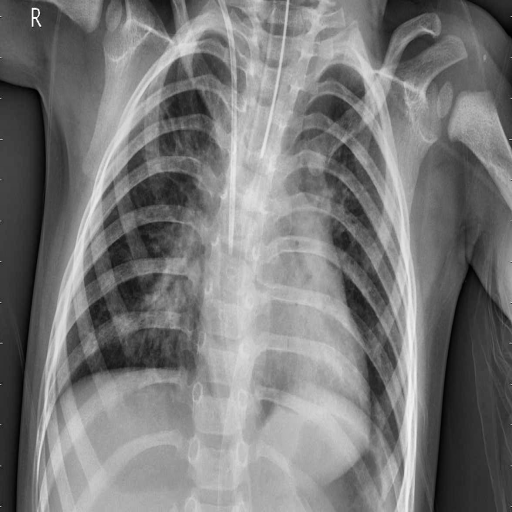
Finding: PNEUMONIA